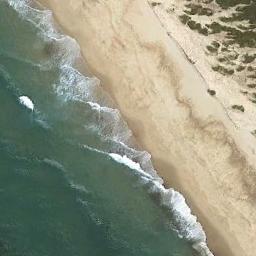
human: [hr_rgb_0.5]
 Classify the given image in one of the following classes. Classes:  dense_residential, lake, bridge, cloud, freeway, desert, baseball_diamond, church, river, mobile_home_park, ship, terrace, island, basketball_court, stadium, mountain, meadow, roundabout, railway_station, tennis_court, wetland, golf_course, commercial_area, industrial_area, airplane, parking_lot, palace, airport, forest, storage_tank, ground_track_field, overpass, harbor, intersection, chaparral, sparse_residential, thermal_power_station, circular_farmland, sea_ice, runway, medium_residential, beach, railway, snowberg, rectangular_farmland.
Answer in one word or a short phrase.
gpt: beach